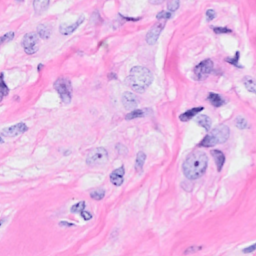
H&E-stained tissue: Breast